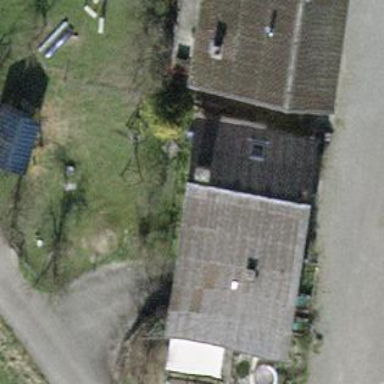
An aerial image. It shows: Detached building with gabled roof.